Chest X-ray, PA view. Patient: 26 years old, sex M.
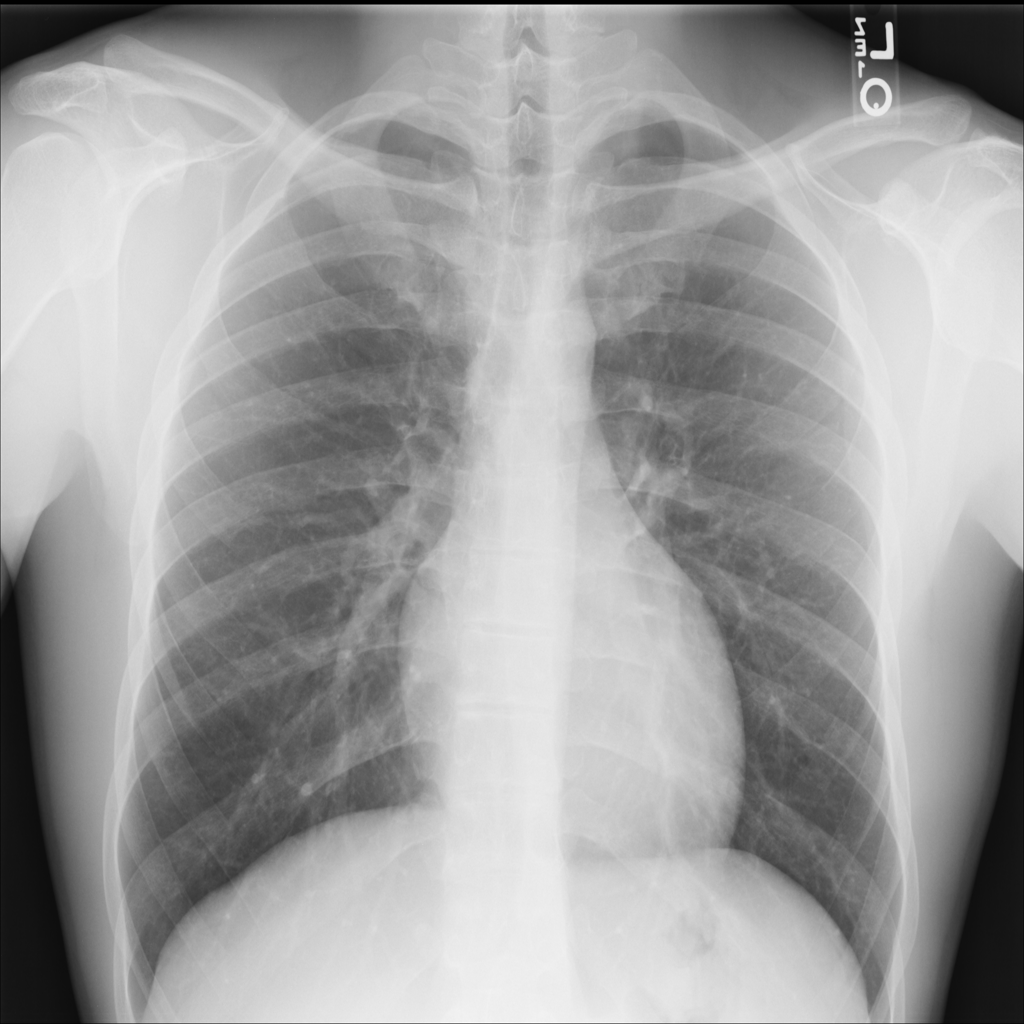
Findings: No Finding